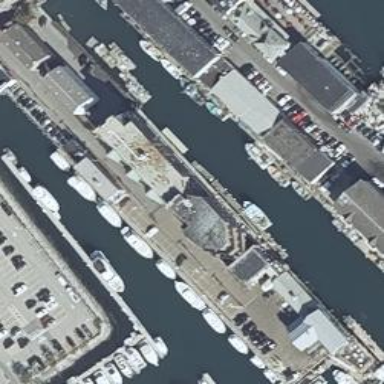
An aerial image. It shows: Commercial pier used for various activities.